Field crop: maize
Growth stage: 2
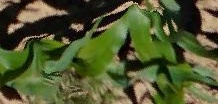
Species: maize